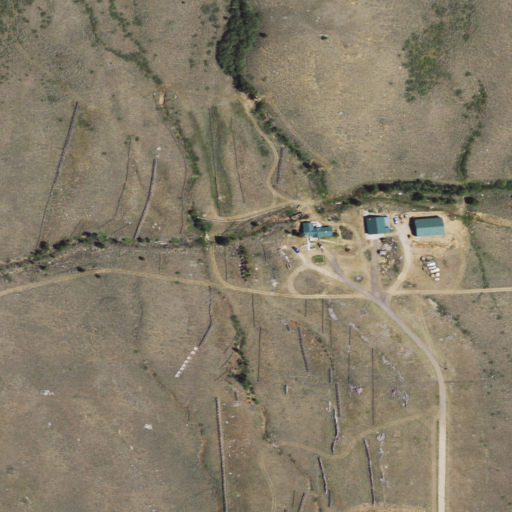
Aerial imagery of valley in Wyoming named Hall Gulch containing shrub, open development, grassland, and medium intensity development